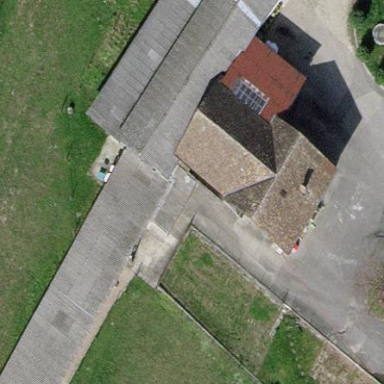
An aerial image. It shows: Simple and straightforward house.